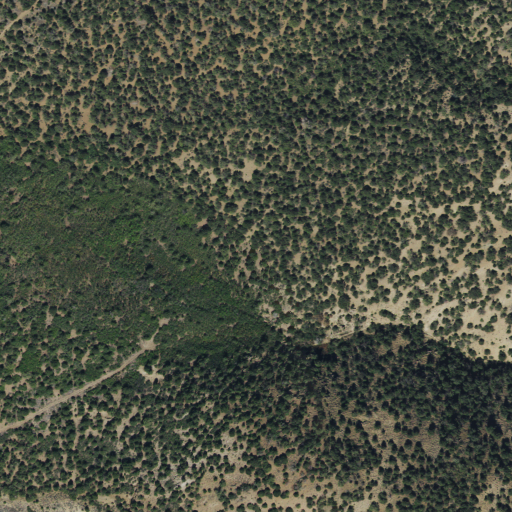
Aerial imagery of valley in Utah named Sheeprock Canyon containing evergreen forest, deciduous forest, and shrub